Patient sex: F
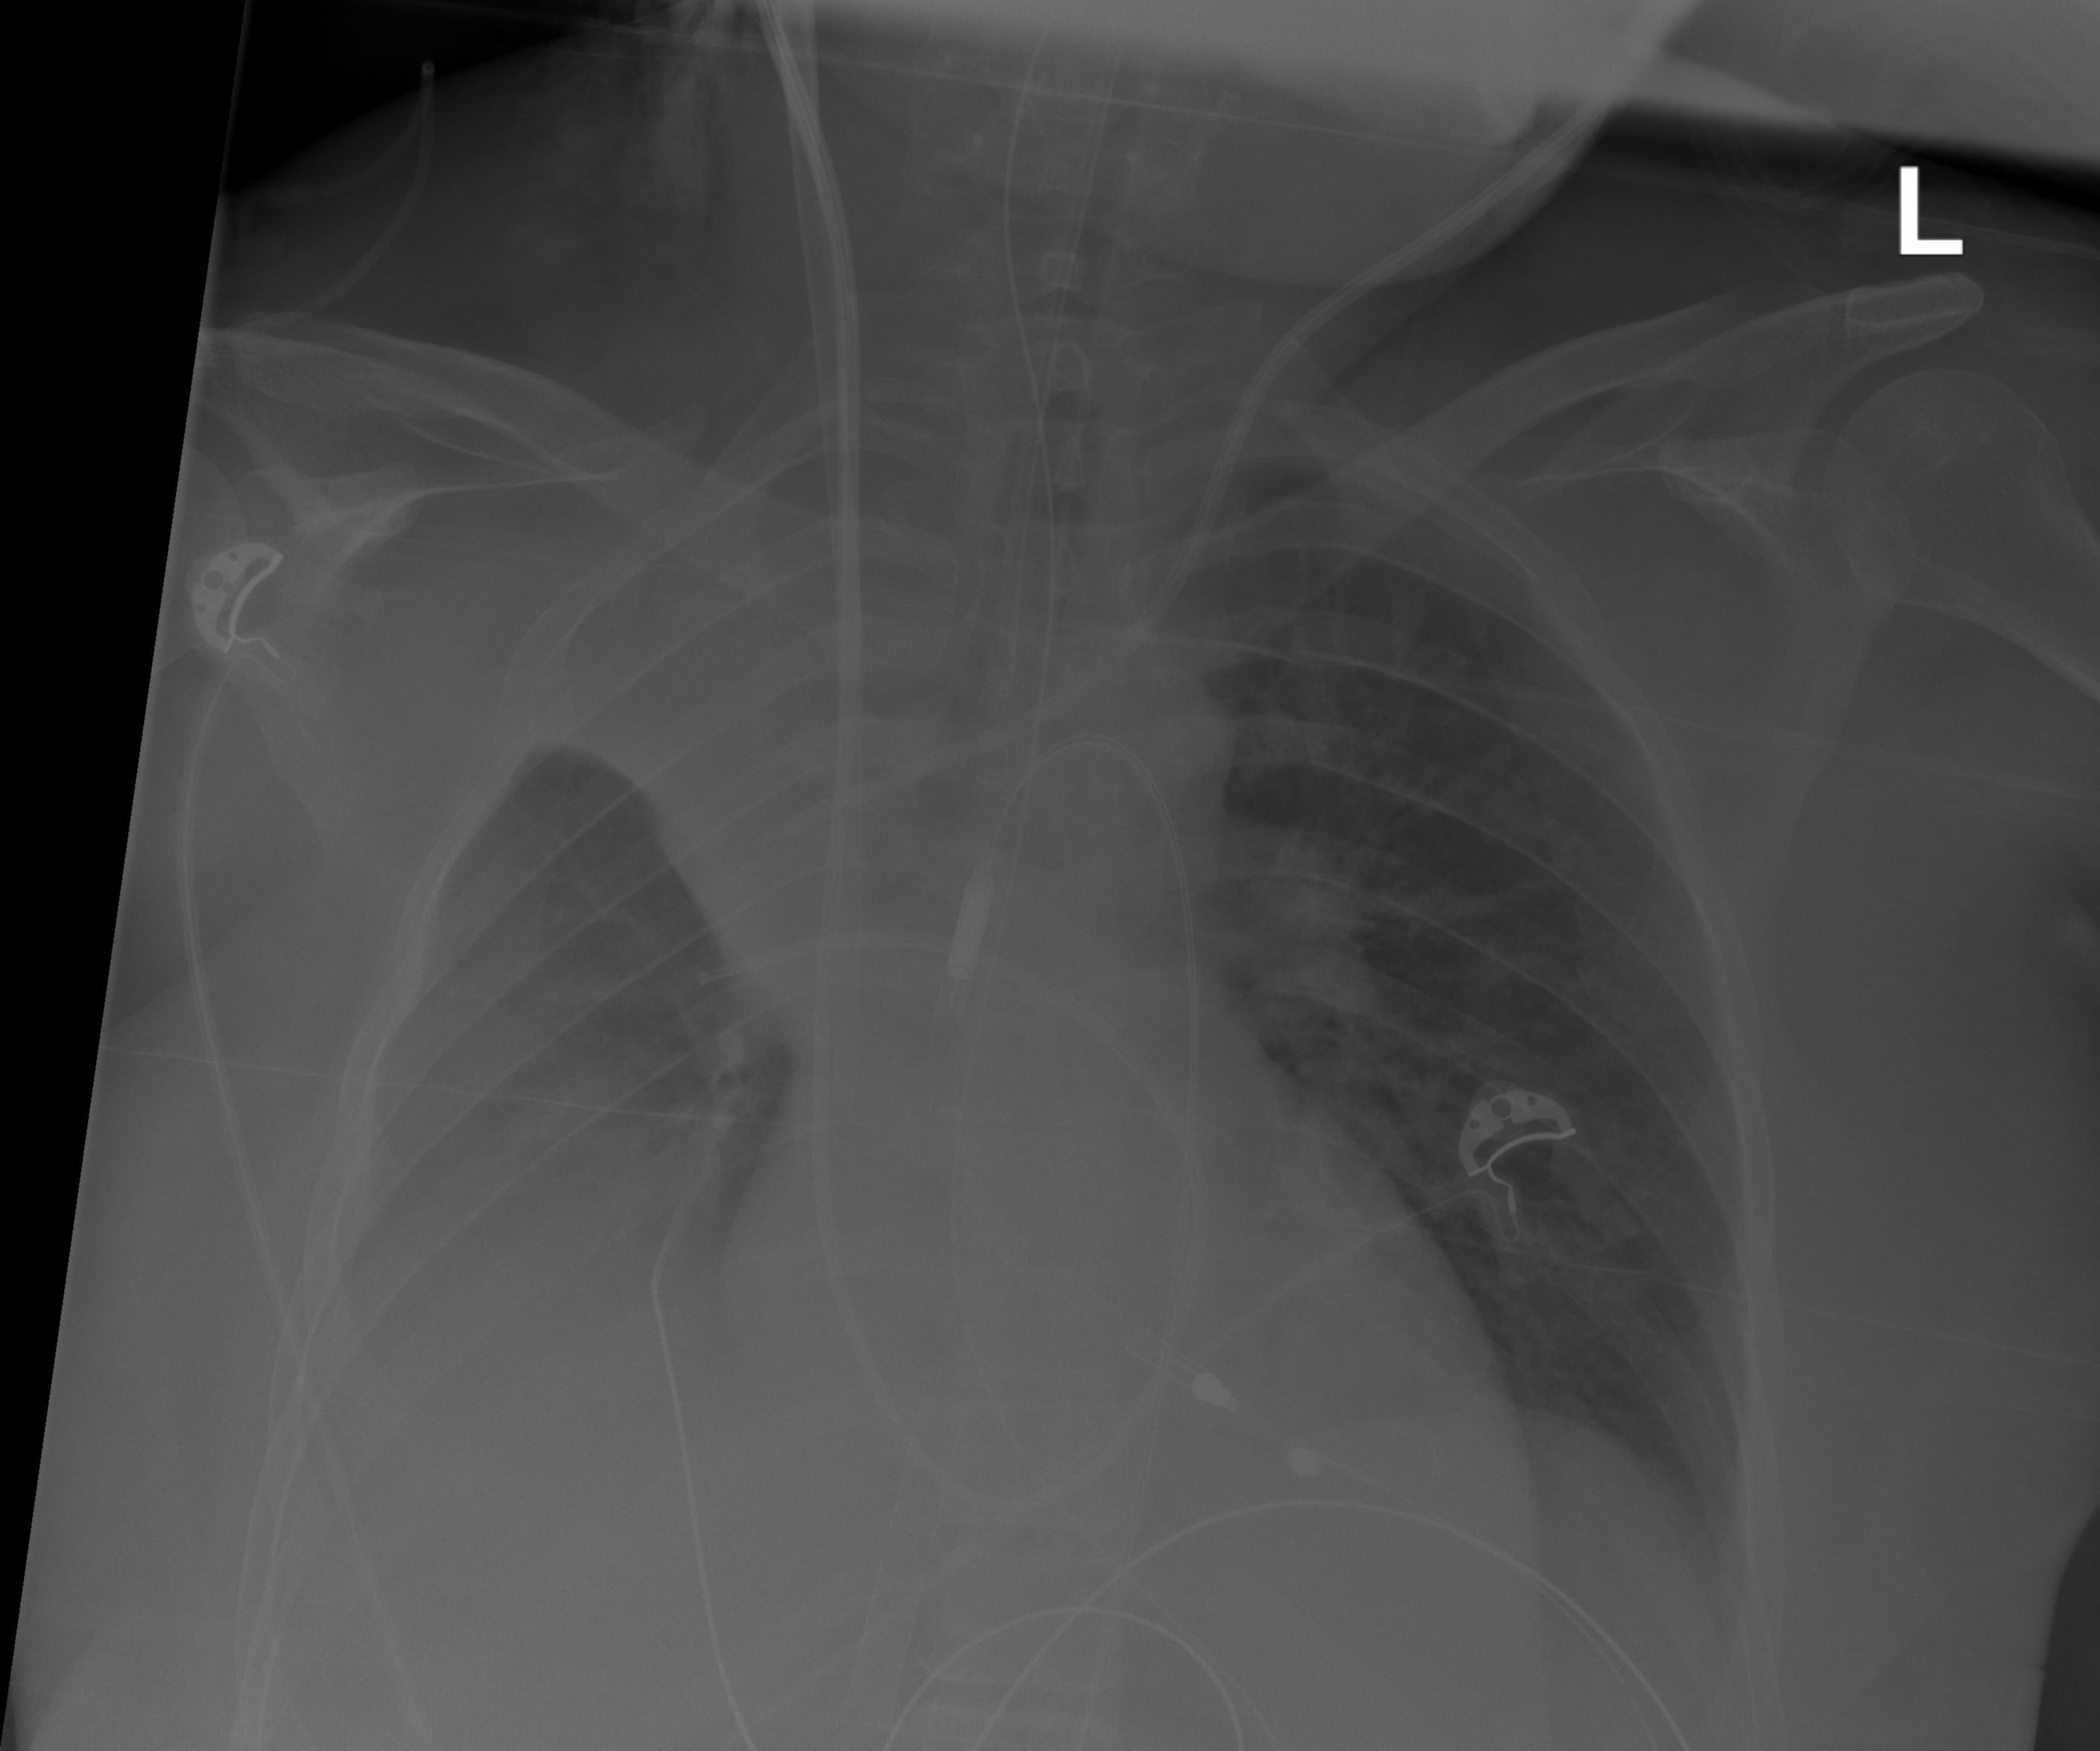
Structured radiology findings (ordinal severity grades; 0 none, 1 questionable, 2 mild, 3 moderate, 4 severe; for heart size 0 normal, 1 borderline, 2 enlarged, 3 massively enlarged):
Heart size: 0
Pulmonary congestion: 2
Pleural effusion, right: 3
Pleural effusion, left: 1
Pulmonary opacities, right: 0
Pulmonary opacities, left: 0
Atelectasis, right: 3
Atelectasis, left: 0